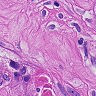
Metastatic tissue present: yes